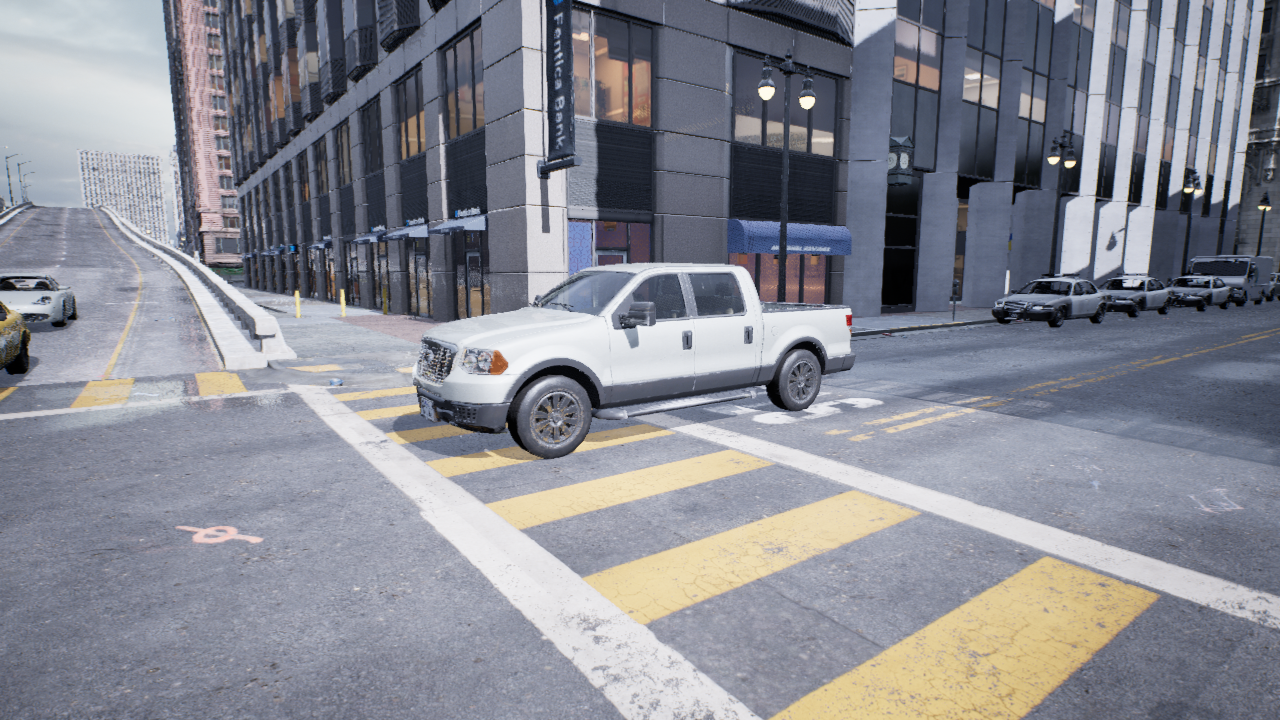
Venue: residential
Lighting: overcast
Vehicle rig: pickup